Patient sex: M
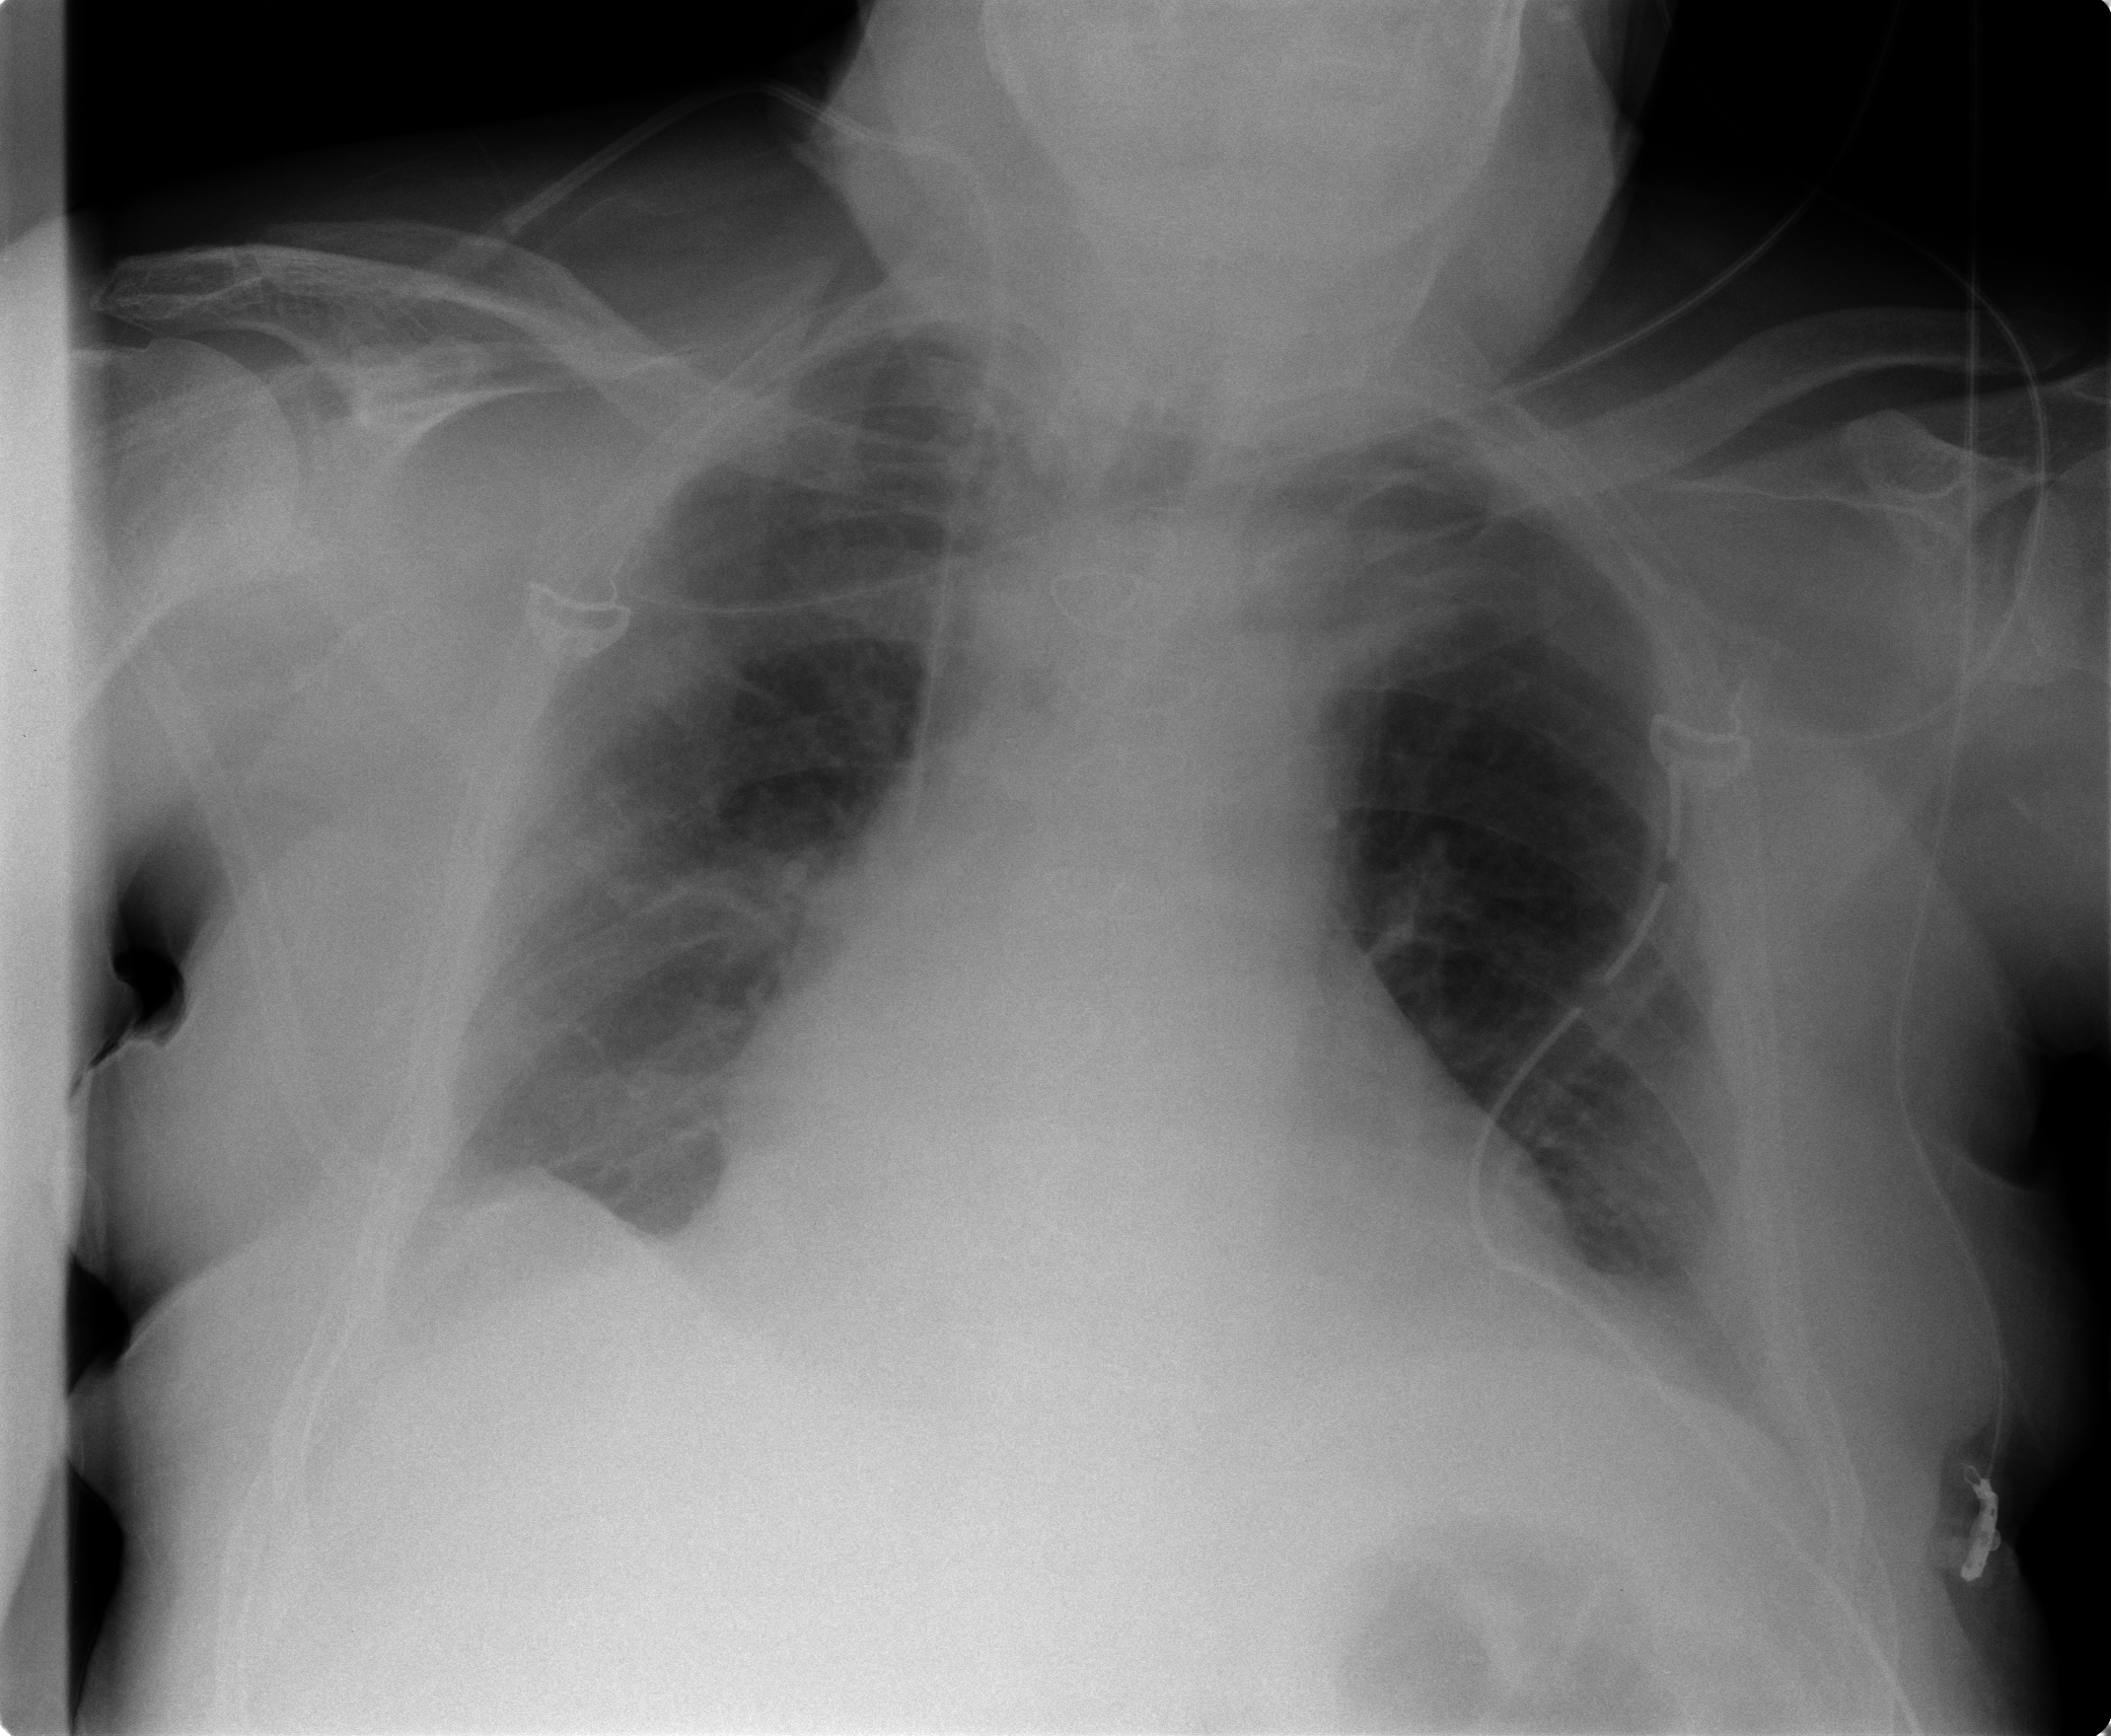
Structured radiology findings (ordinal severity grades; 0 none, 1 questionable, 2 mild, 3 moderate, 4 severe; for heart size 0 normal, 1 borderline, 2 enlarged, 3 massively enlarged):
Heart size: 2
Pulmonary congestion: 0
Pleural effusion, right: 1
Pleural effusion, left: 0
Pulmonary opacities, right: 0
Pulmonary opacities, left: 0
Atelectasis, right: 2
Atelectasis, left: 0